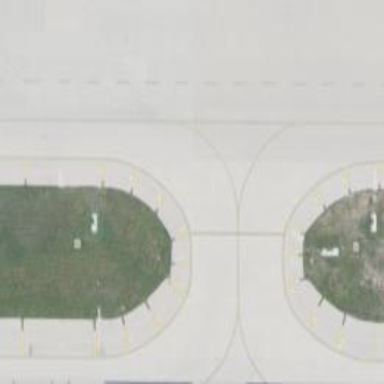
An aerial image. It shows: View of taxiway at the airport.